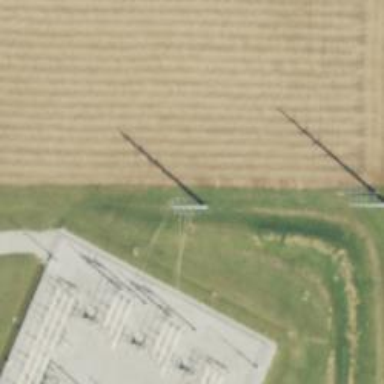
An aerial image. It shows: Power tower.